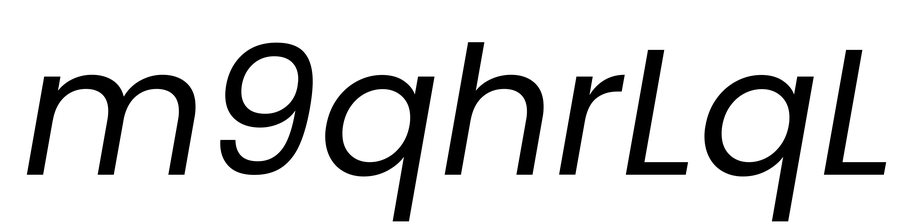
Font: Poppins-Italic